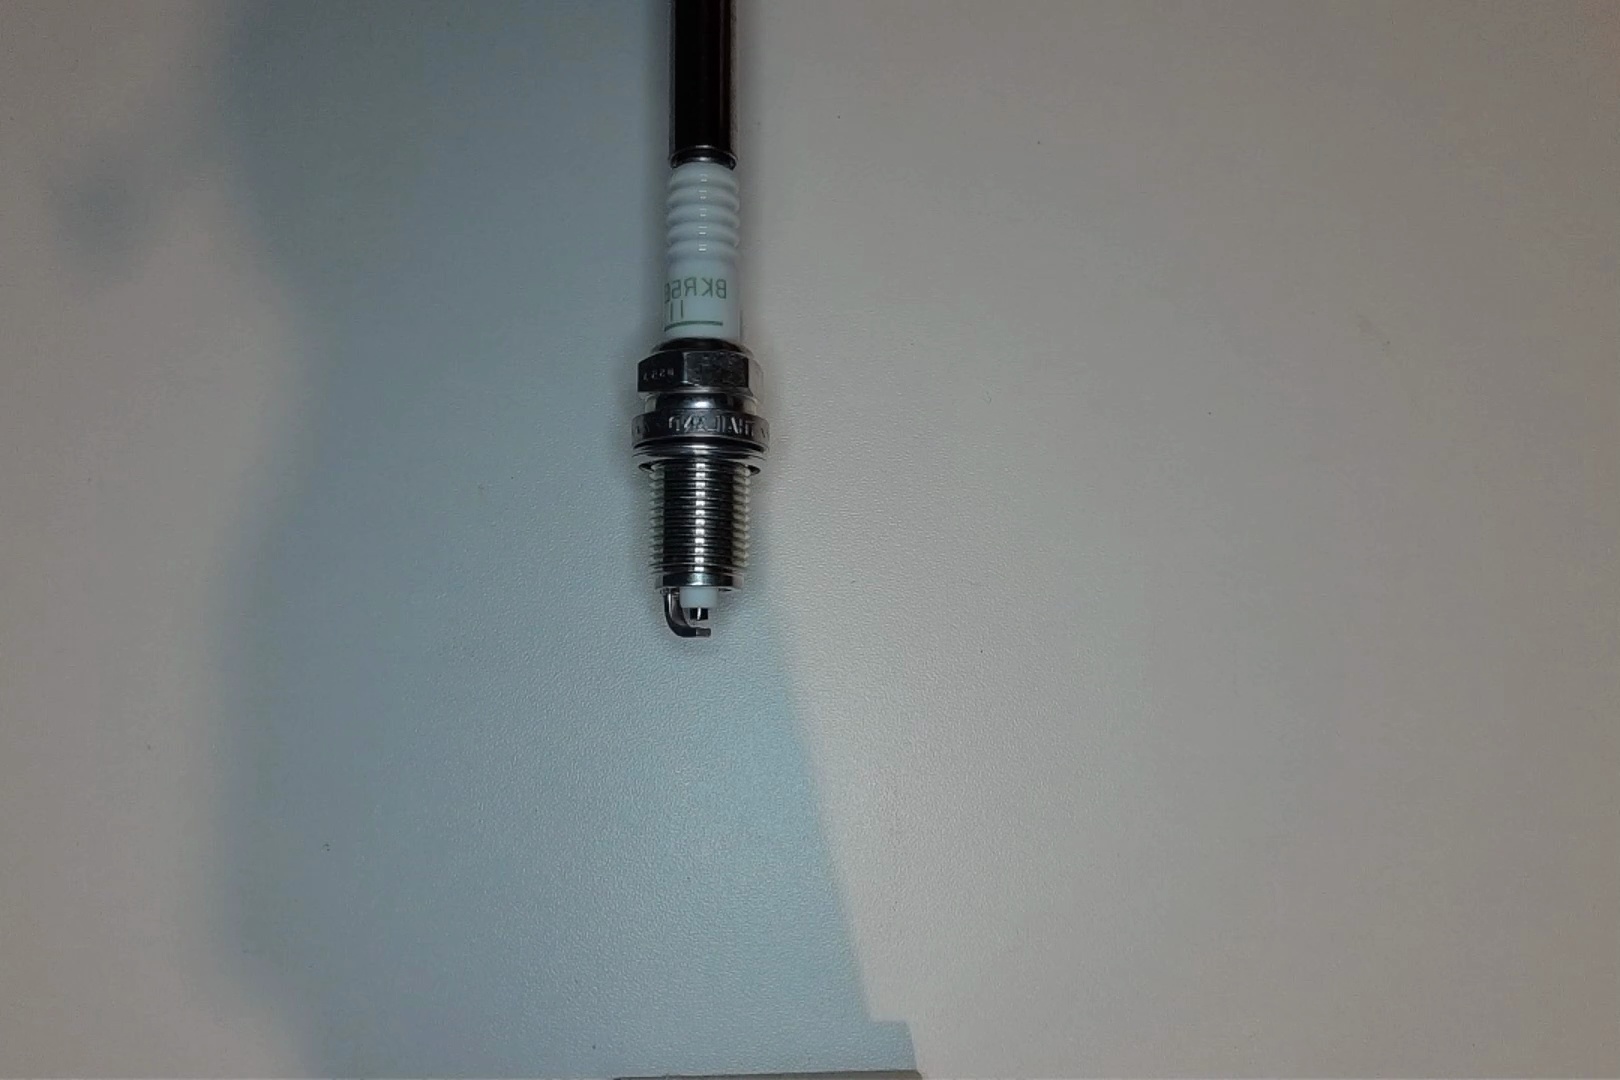
Label: no anomaly